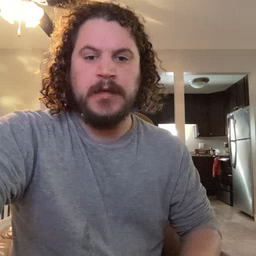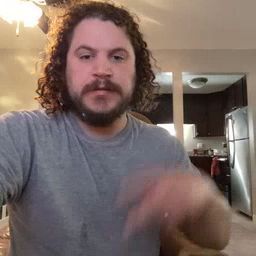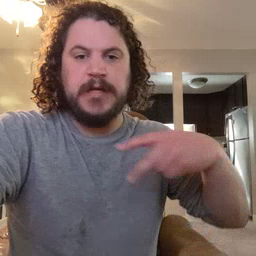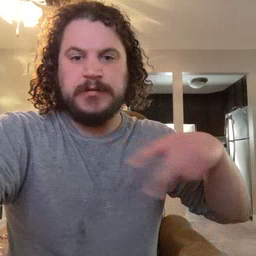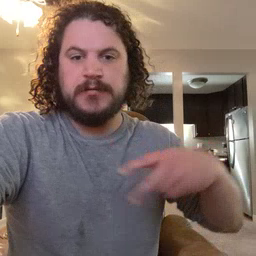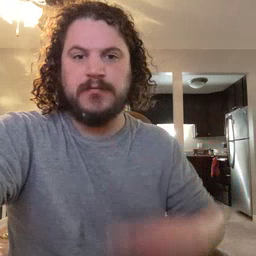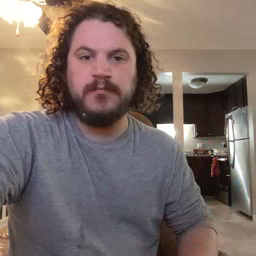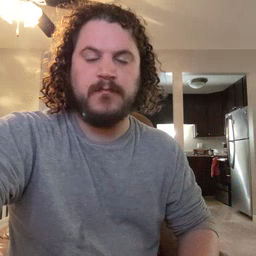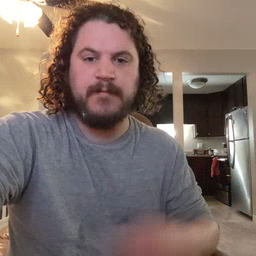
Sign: dance